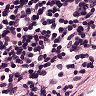
Metastatic tissue present: no